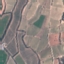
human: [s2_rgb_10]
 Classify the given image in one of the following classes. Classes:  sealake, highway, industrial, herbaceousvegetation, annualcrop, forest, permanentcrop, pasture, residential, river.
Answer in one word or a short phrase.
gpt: PermanentCrop